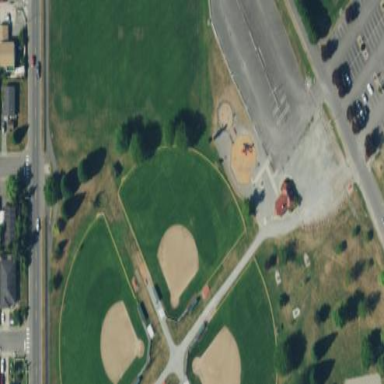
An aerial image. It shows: Grass baseball pitch for leisure and sport.